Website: home-depot
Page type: review-order
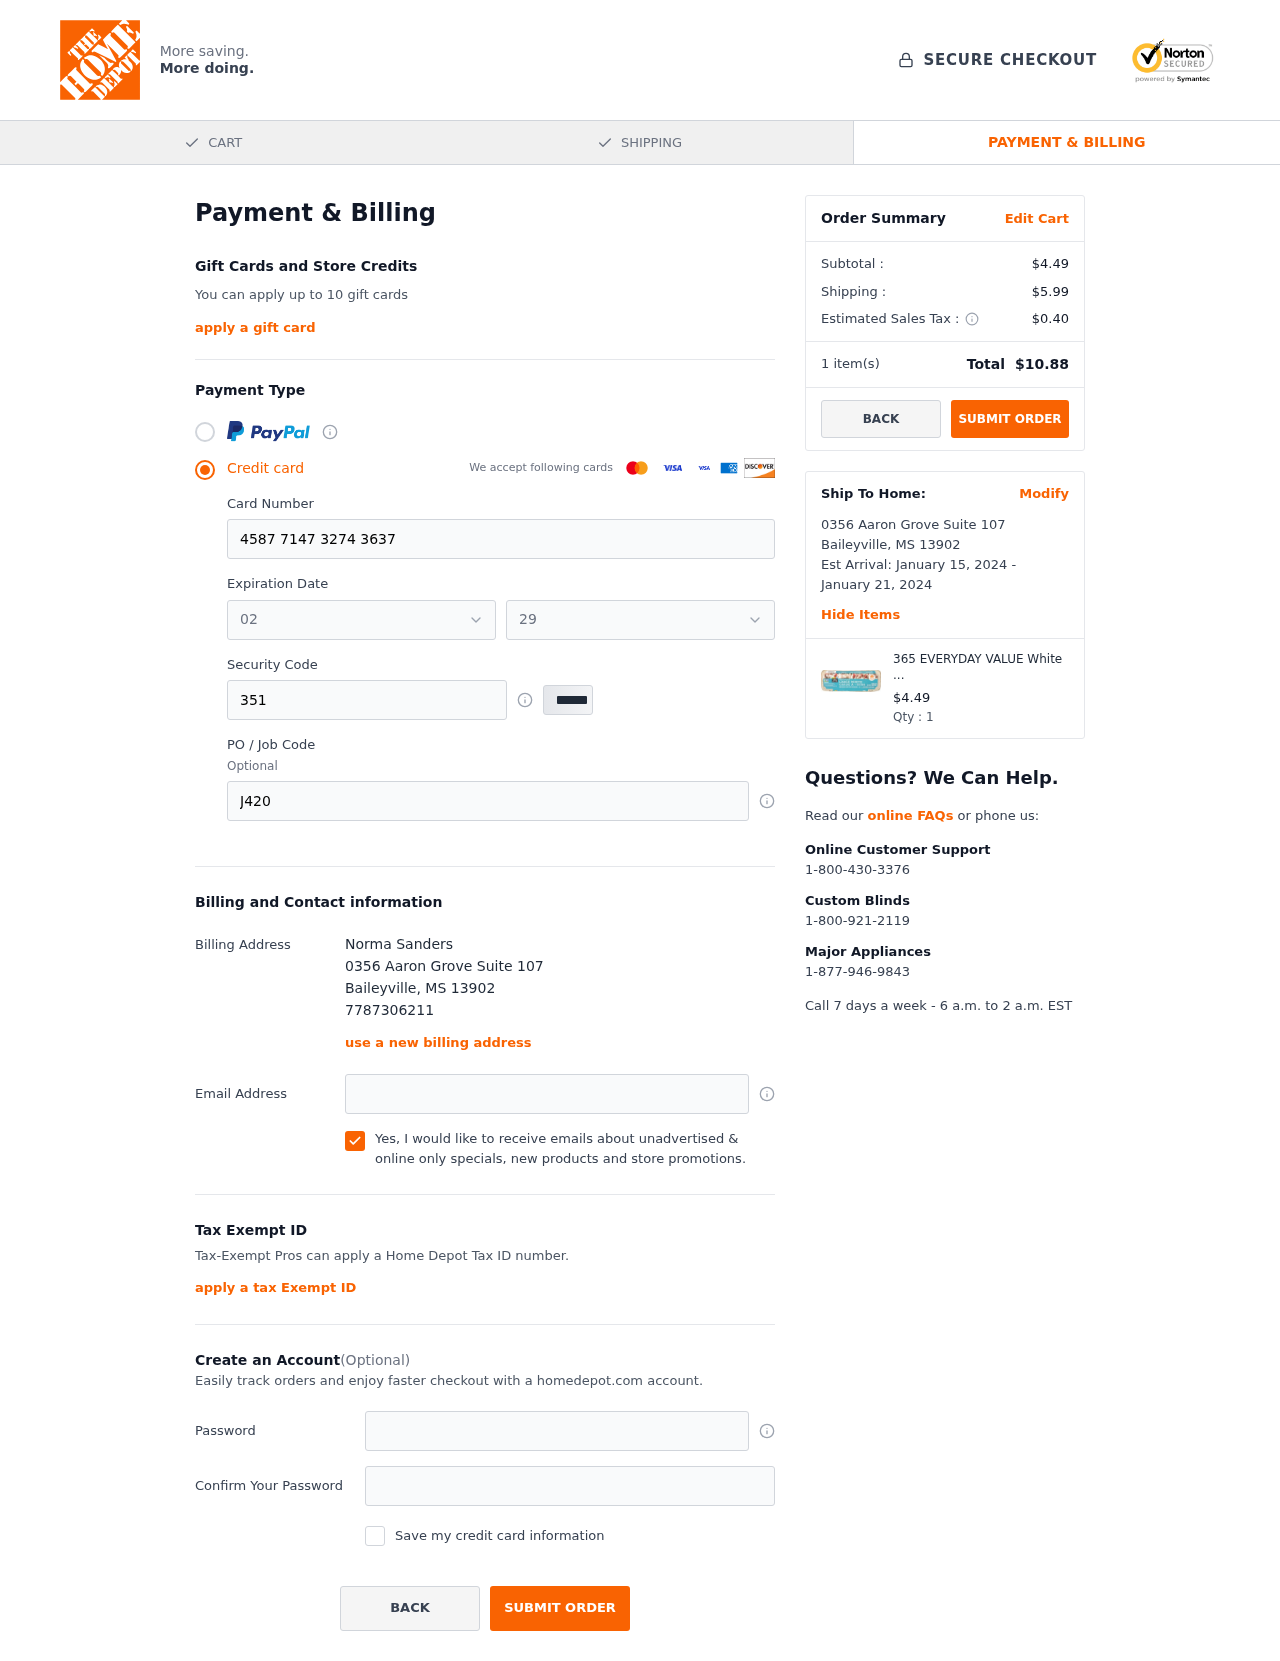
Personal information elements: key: PII_CARD_EXPIRY_MONTH
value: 02
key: PII_CARD_EXPIRY_YEAR
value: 29
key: PII_CITY
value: Baileyville
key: PII_FULLNAME
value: Norma Sanders
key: PII_PHONE
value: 7787306211
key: PII_POSTCODE
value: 13902
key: PII_STATE_ABBR
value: MS
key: PII_STREET
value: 0356 Aaron Grove Suite 107
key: PII_CARD_NUMBER
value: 4587 7147 3274 3637
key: PII_CARD_CVV
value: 351
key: PII_JOB_CODE
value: J420459
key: PII_EMAIL
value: nsanders@yahoo.com
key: PII_POSTCODE_FULL
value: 13902
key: PII_POSTCODE_NUMERIC
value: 13902
Product elements: key: PRODUCT1_NAME
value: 365 EVERYDAY VALUE White Large Grade A Eggs, 12 CT
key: PRODUCT1_PRICE
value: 4.49
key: PRODUCT1_QUANTITY
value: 1
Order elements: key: ORDER_SUBTOTAL
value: $4.49
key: ORDER_SHIPPING_COST
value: $5.99
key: ORDER_TAX
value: $0.40
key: ORDER_NUM_ITEMS
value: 1
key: ORDER_TOTAL
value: $10.88
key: ORDER_SHIPPING_DATE
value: January 15, 2024
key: ORDER_DELIVERY_DATE
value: January 21, 2024